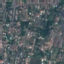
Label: Residential